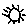
Label: sun